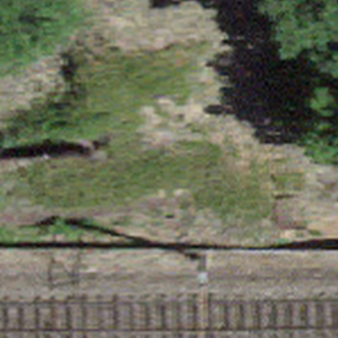
Label: other